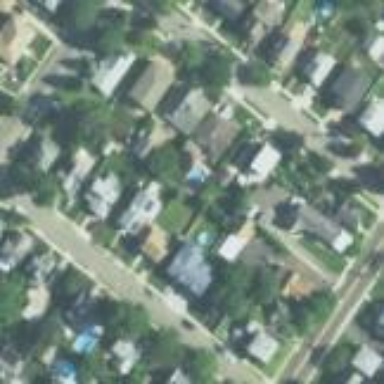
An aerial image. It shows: Sidewalk.